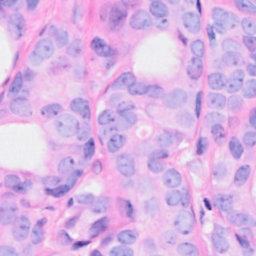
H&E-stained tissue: Breast